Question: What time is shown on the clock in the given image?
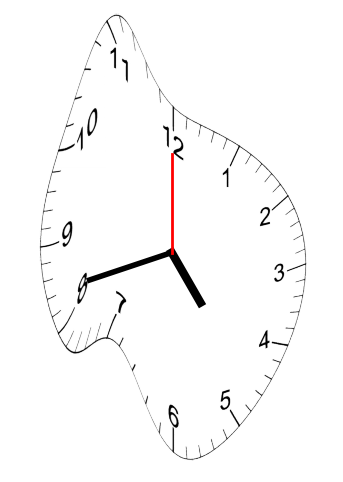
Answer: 04:42:00